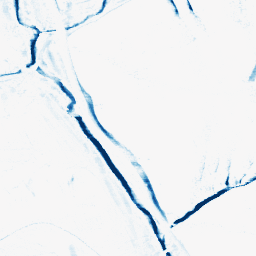
Category: morphological
Decomposition family: morphological_rect
Decomposition parameters: operation: closing
width: 10
height: 3
Upsampling method: sinc_hamming
Upsampling parameters: scale: 4
kernel_size: 16
Upsampling scale: 4